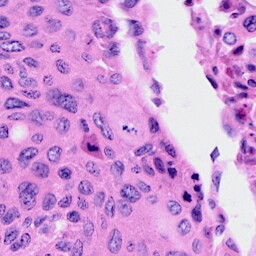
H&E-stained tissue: Cervix